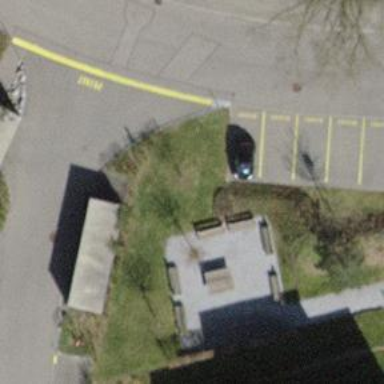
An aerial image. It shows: Bench.